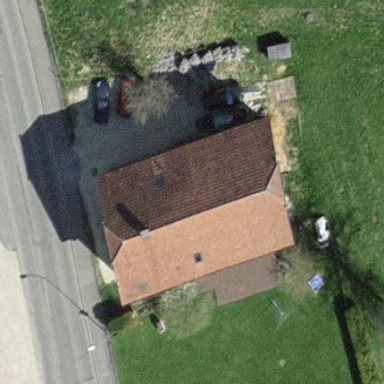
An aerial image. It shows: Farm building.